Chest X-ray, AP view. Patient: 8 years old, sex M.
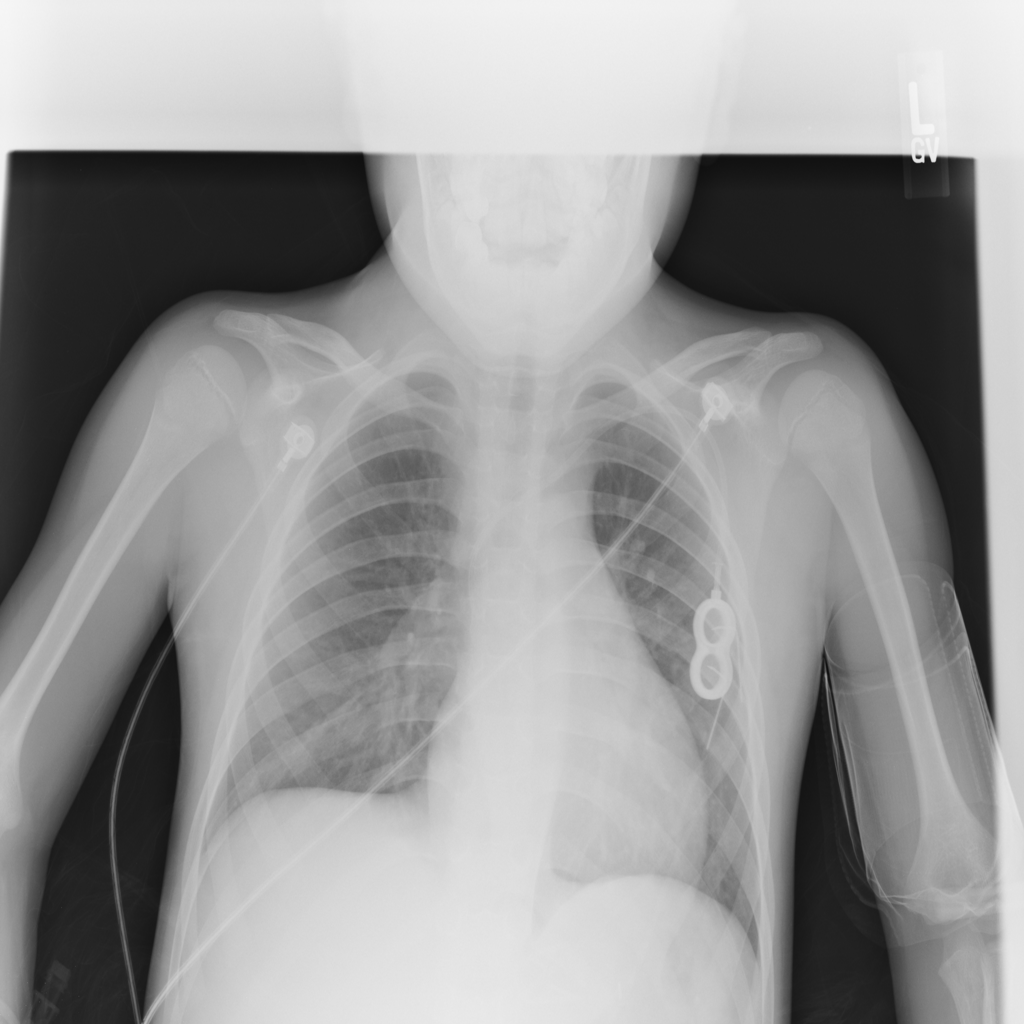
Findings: No Finding